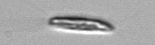
Label: Chrysochromulina